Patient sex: F
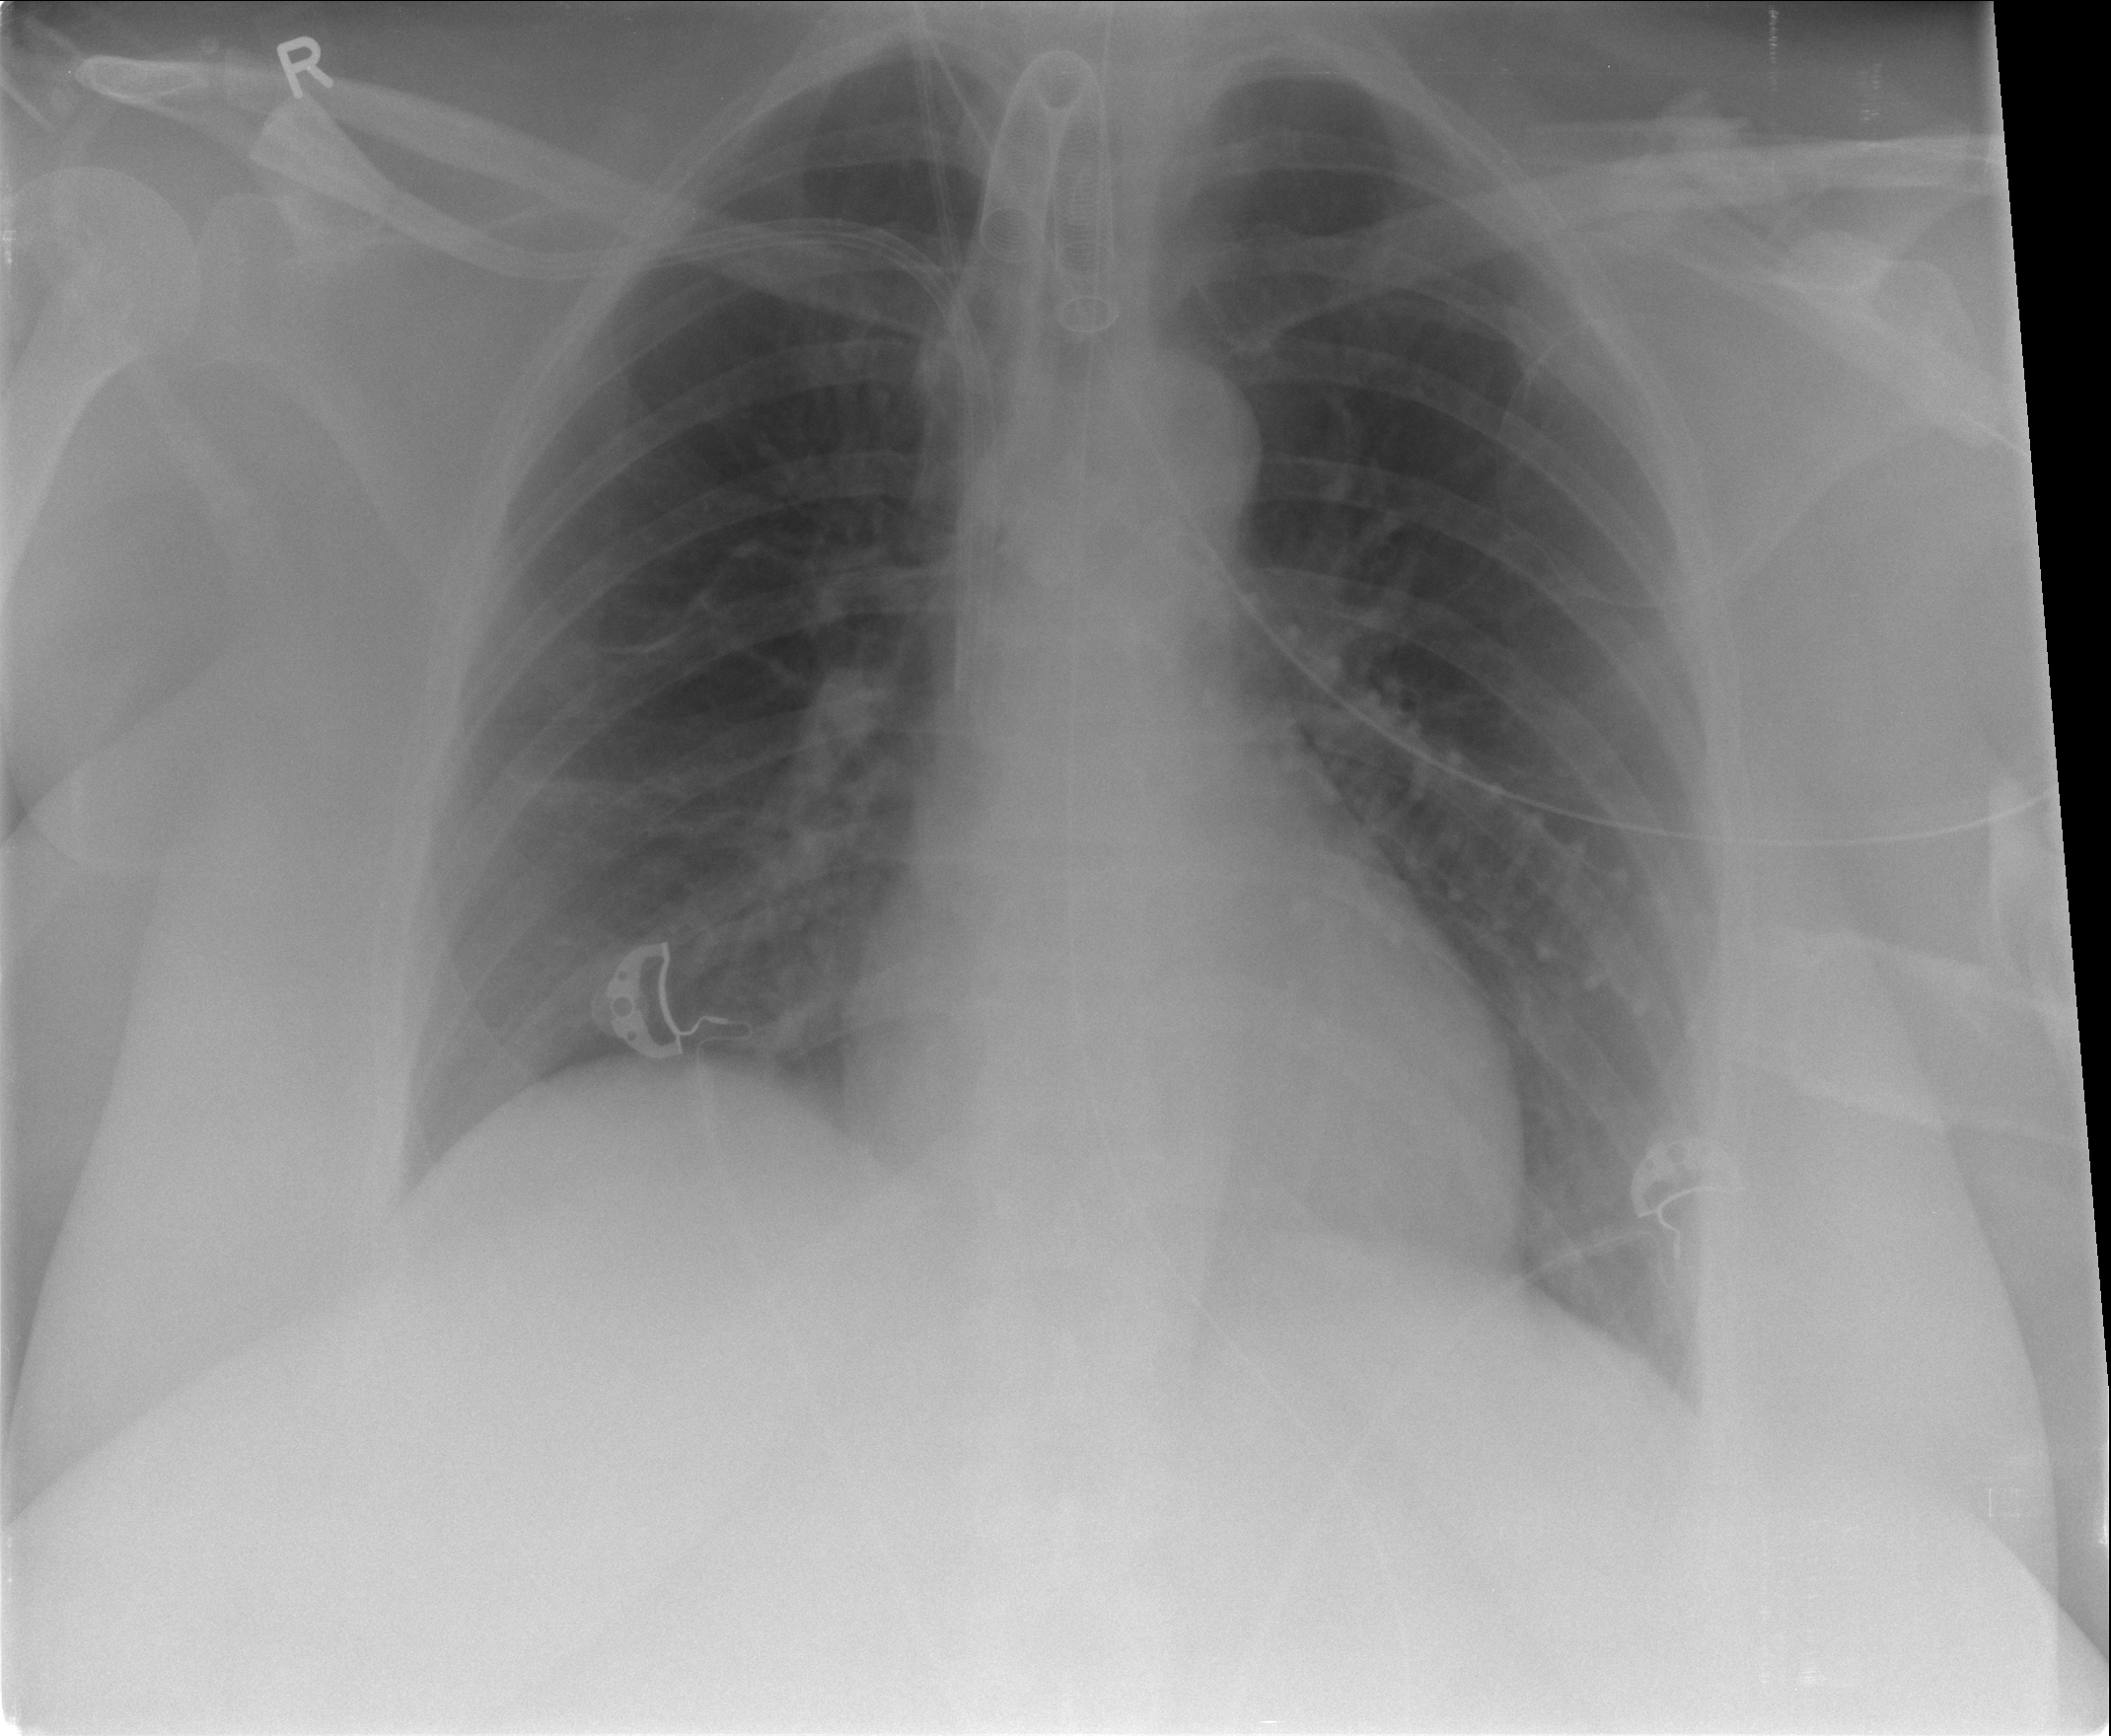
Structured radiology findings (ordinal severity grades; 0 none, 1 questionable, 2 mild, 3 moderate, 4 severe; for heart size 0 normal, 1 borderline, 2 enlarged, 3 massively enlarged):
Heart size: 0
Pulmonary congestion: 0
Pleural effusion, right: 0
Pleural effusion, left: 0
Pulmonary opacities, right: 0
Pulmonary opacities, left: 0
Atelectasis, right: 2
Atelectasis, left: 0